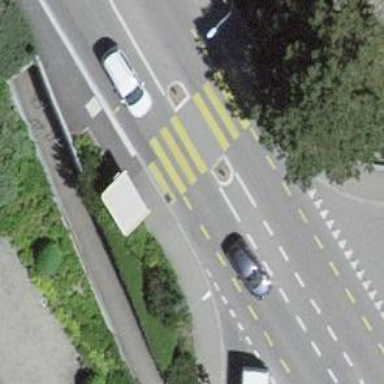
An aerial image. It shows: Uncontrolled crossing with zebra marking and crossing island.